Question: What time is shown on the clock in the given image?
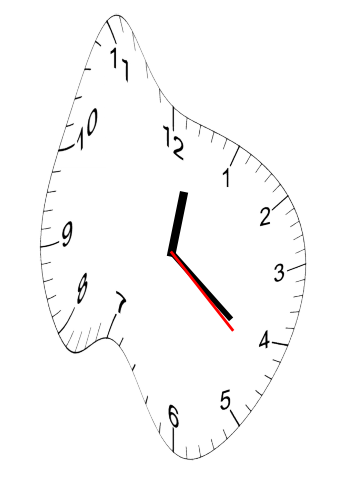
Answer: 12:21:22